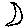
Label: moon